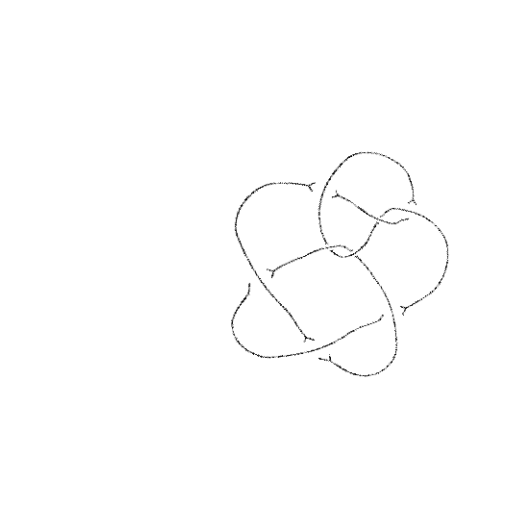
Crossing number: 8